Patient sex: F
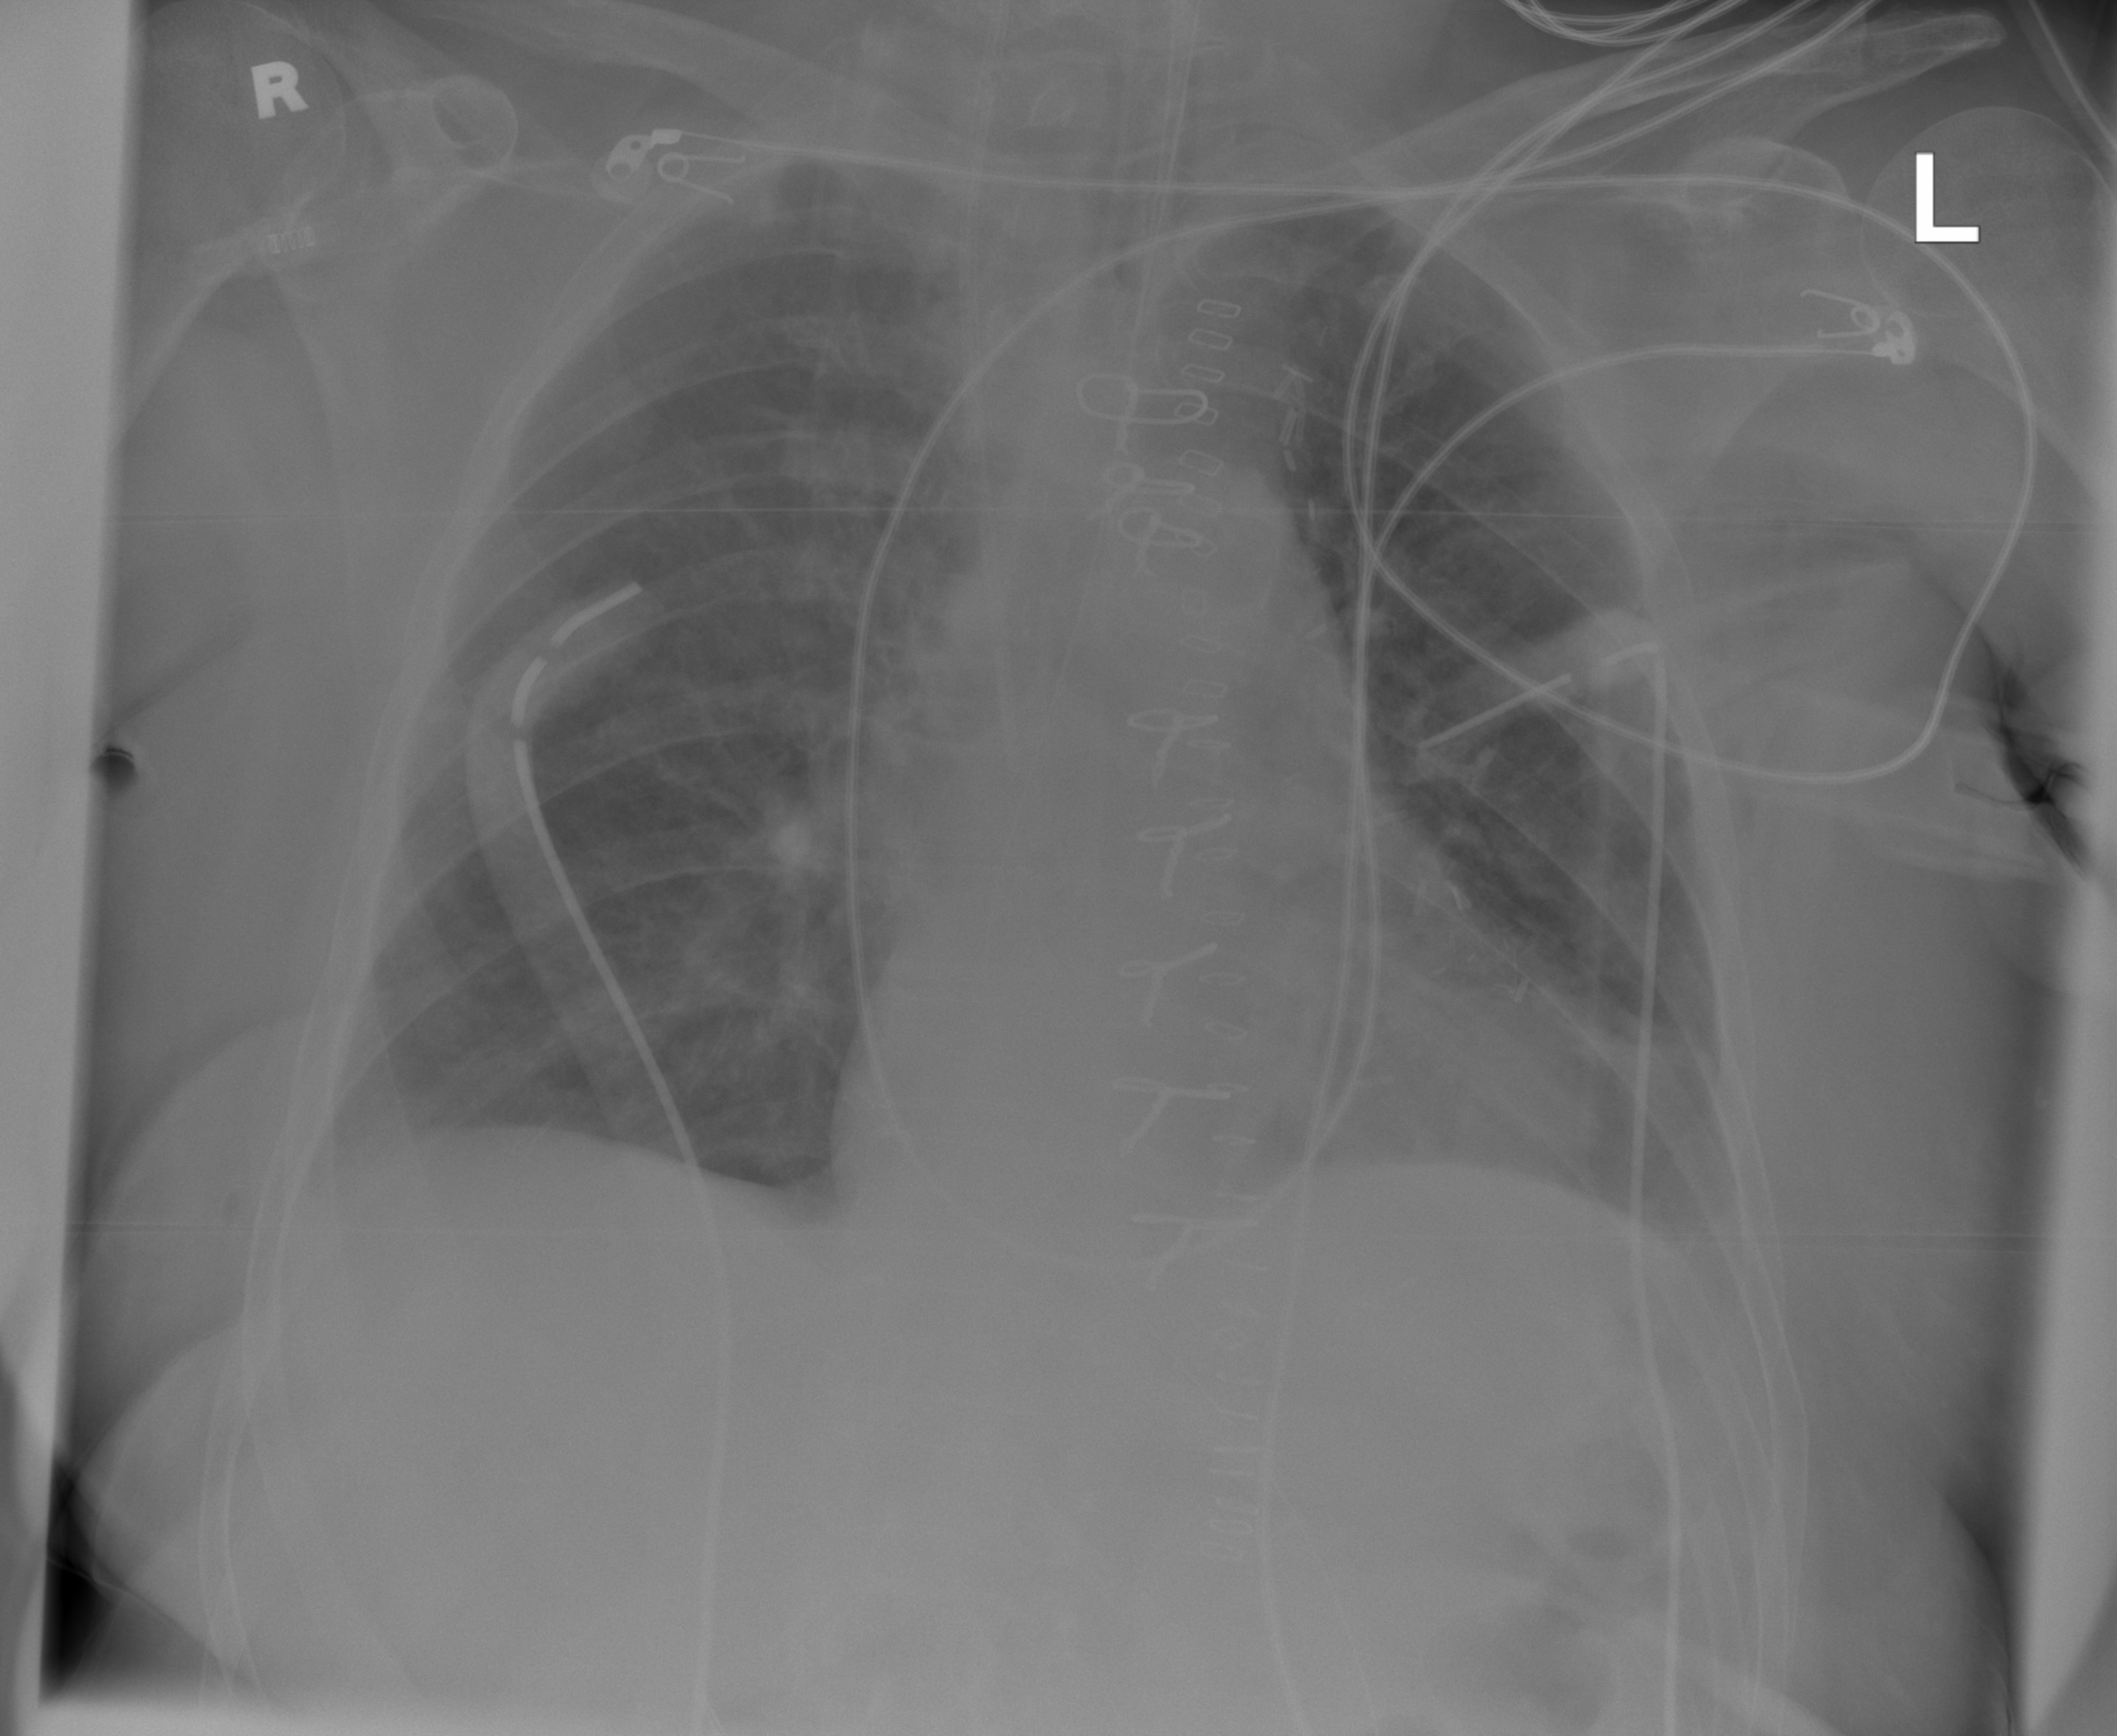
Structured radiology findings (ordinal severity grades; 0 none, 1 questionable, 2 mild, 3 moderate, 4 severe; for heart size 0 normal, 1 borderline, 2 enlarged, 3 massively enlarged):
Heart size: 0
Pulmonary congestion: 0
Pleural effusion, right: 0
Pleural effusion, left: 0
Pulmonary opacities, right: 0
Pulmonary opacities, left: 0
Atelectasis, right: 2
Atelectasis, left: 2